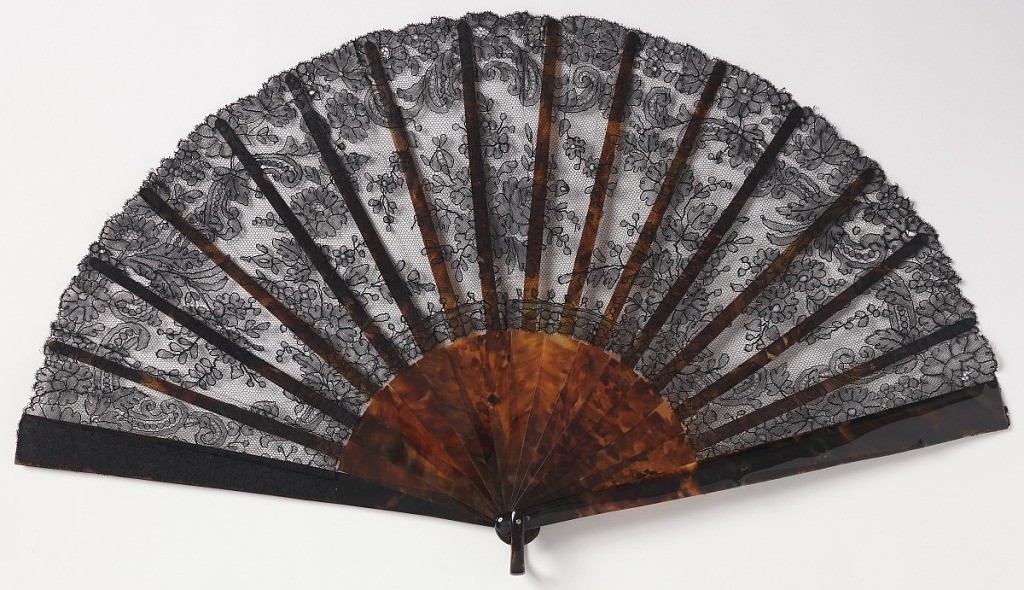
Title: Pleated fan and case
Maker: Tiffany & Company, American, established 1853
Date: late 19th century
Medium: Silk bobbin lace leaf, tortoise shell sticks
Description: Pleated fan. Black chantilly lace leaf. Brown tortoise shell sticks. Black cardboard box with black satin top marked "Tiffany & Co."